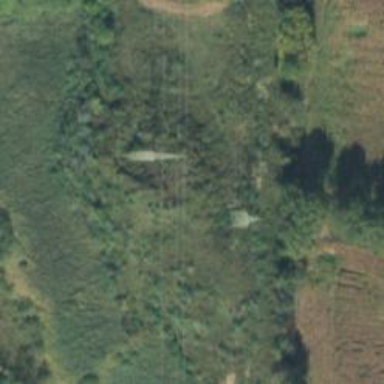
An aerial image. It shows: Lattice structure tower.